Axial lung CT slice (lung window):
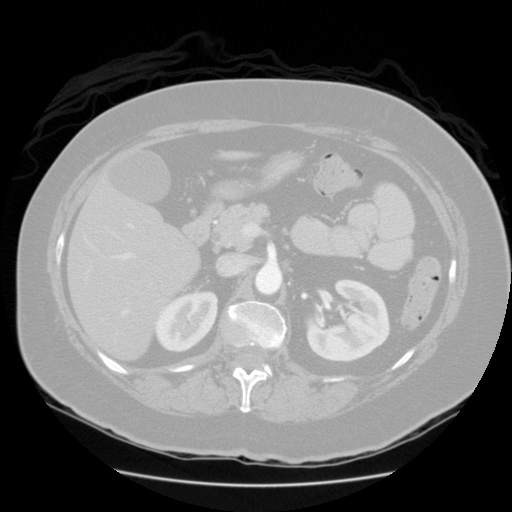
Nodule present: no